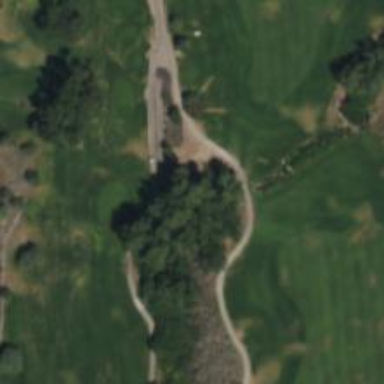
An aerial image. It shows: Path designed for golf carts.